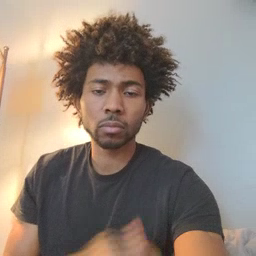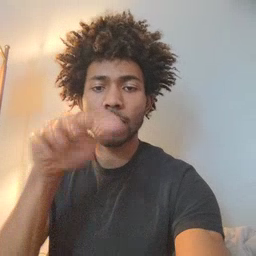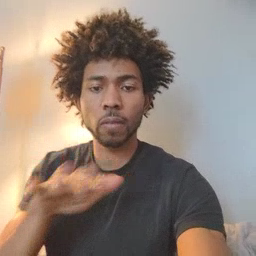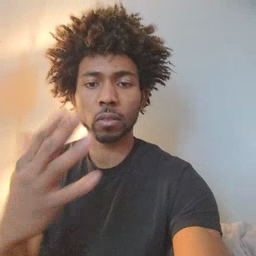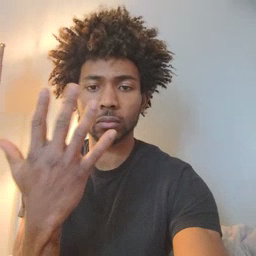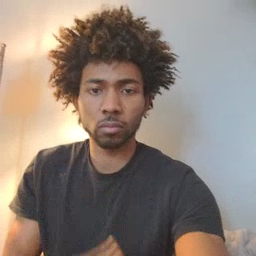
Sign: mitten